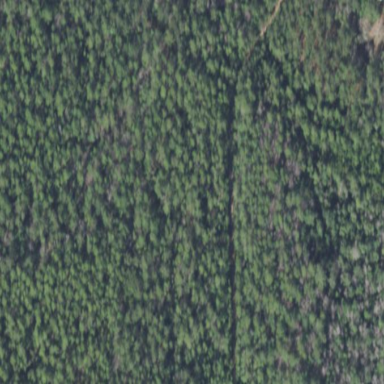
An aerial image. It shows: Woodland with needle-leaved trees.